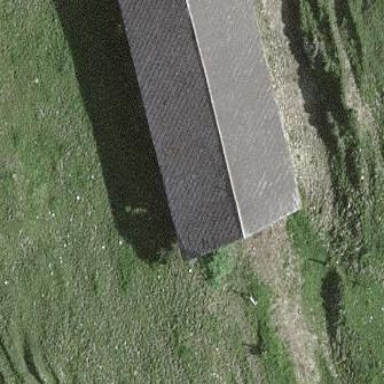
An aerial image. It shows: Farm auxiliary building.